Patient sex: M
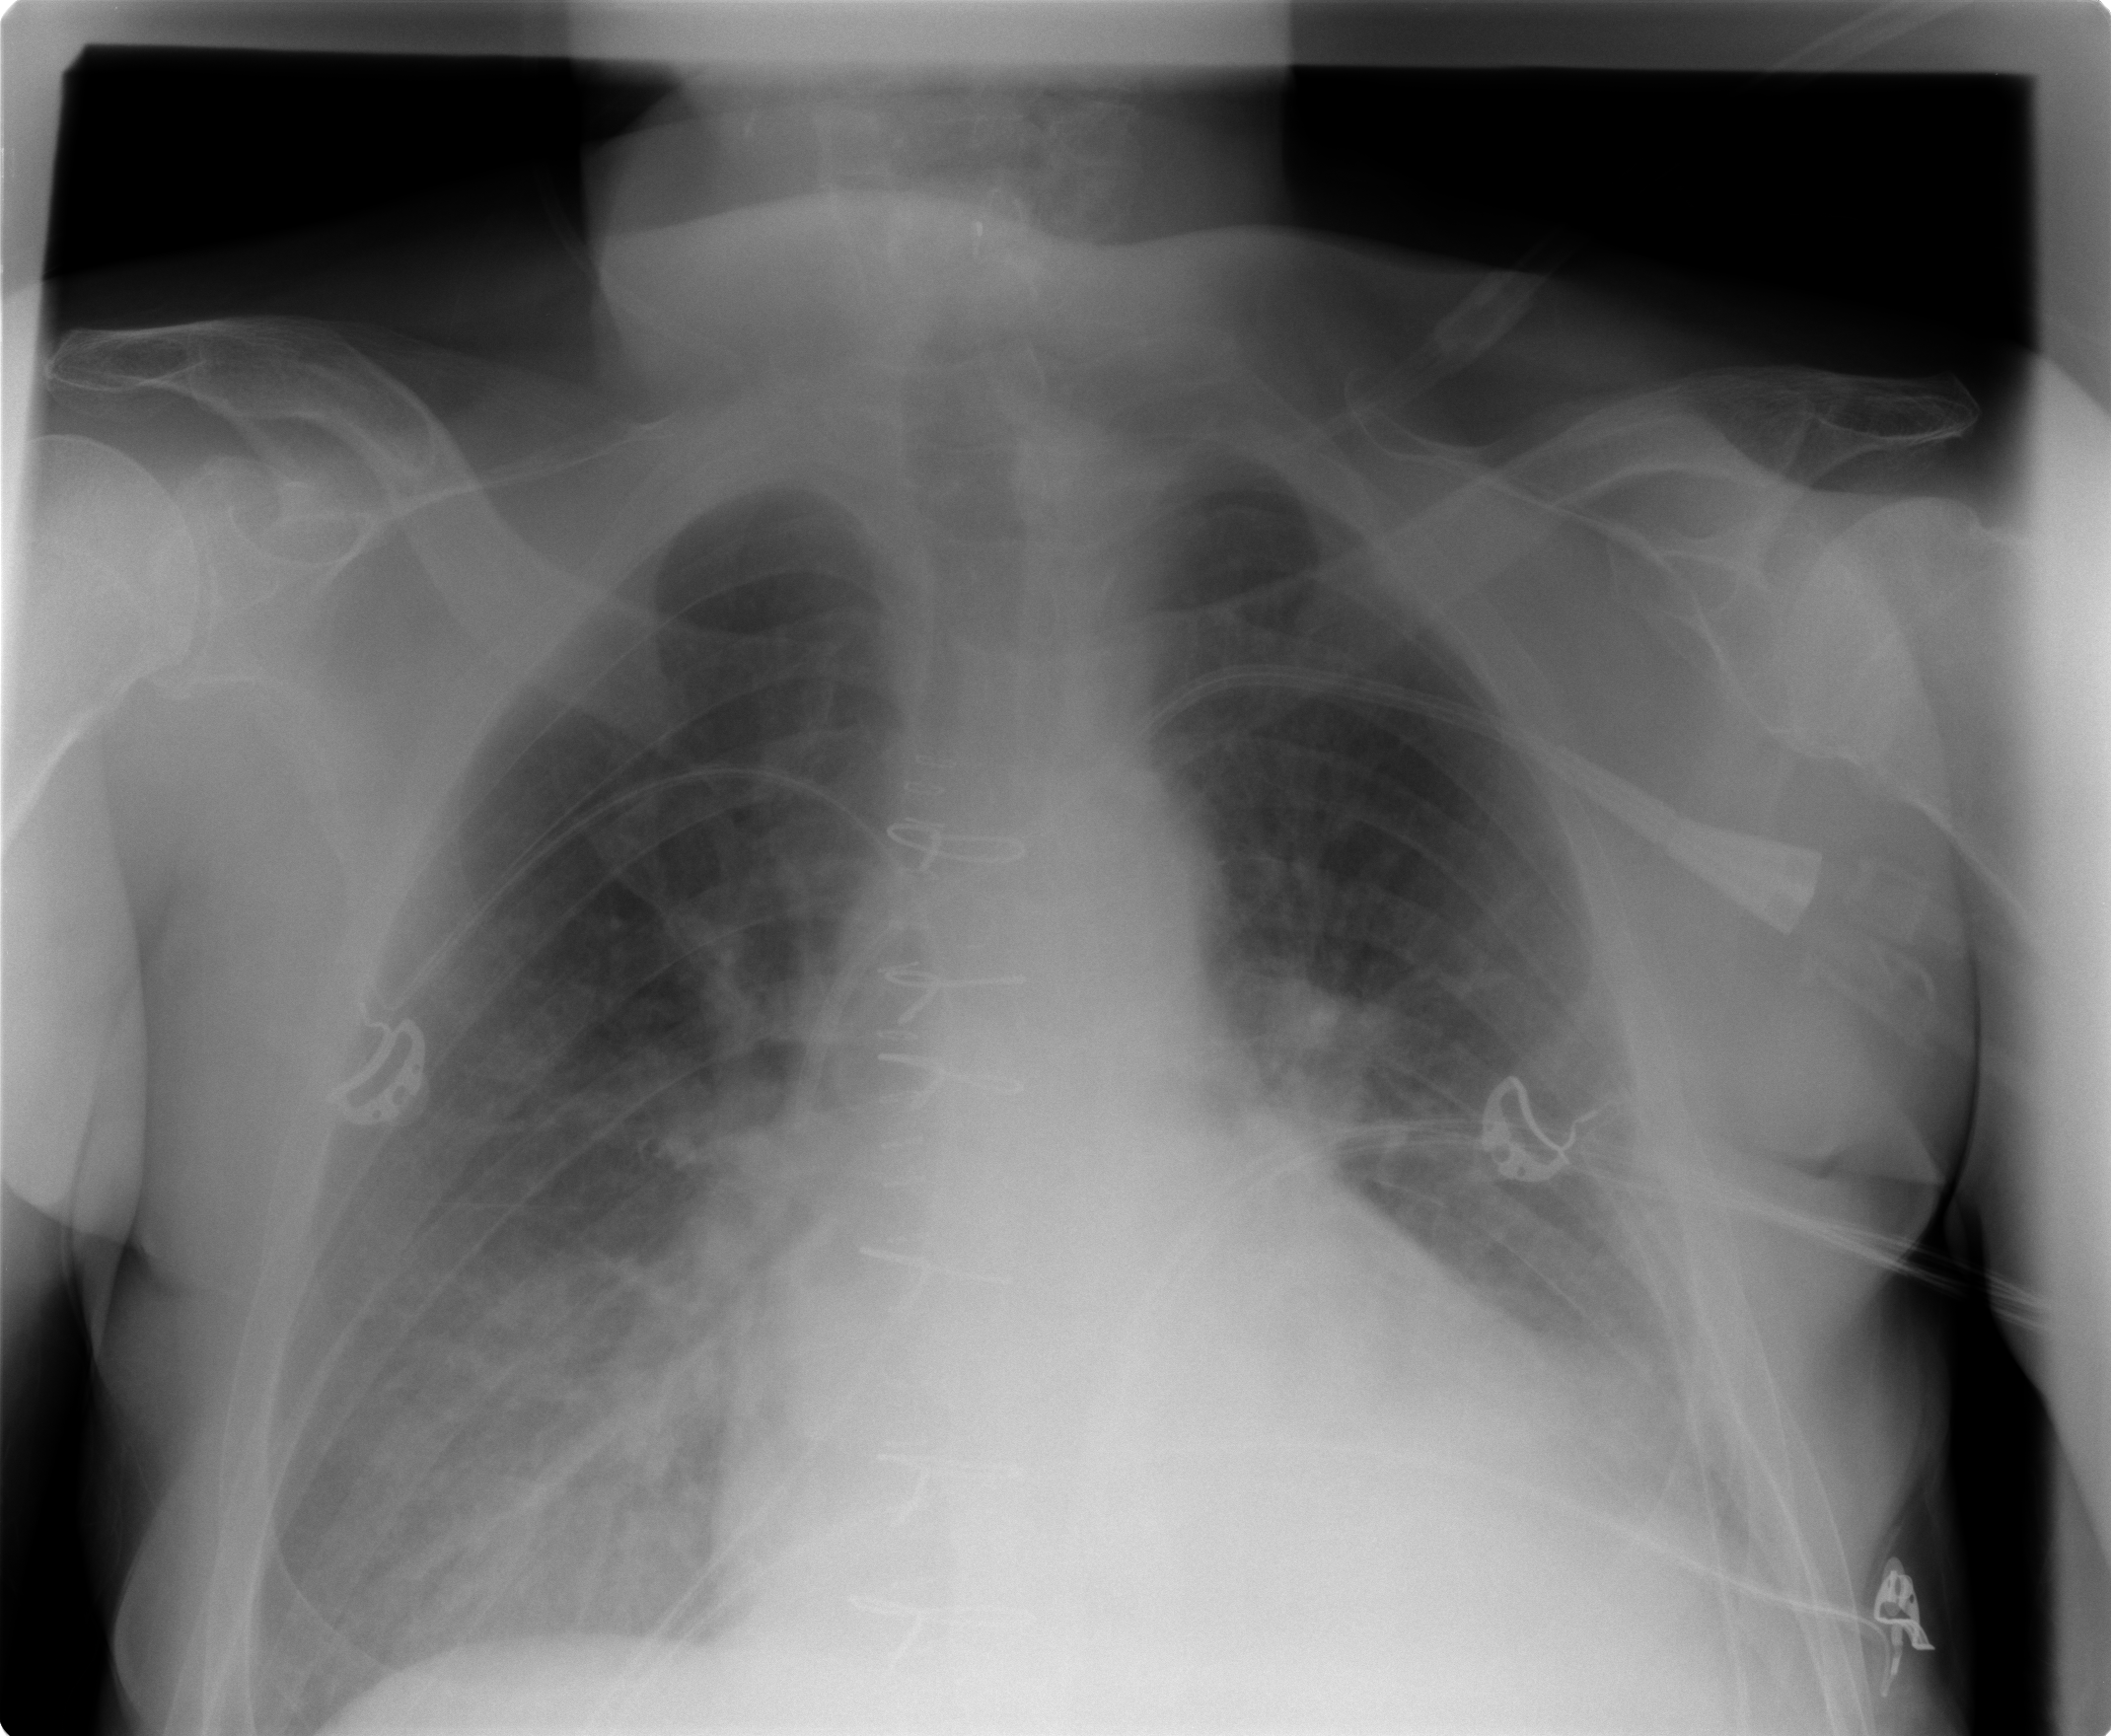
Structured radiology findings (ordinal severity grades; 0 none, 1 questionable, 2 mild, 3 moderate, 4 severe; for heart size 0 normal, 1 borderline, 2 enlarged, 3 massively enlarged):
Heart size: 2
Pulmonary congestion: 0
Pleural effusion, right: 0
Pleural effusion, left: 1
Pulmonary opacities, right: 1
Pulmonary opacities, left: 0
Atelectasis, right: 2
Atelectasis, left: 2